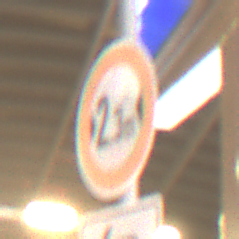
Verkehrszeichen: TatsaechlicheBreite2Komma3
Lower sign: RichtungsangabeDurchPfeile2
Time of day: NotSpecified
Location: Indoor (Urban)
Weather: NotSpecified
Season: NotSpecified
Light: Artificial